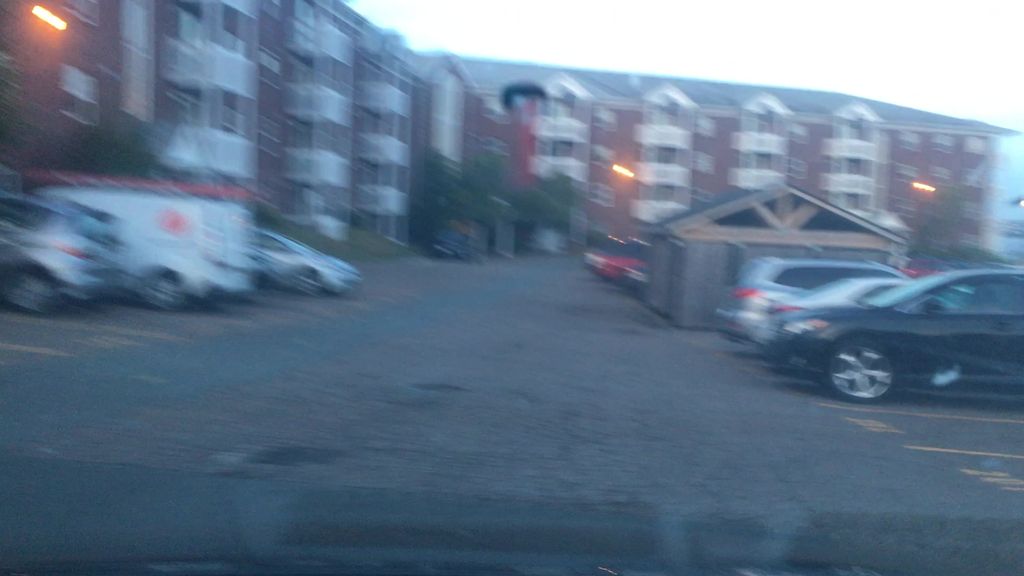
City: halifax